Question: I am making an app in which i have to use edit text and when i use this text on samsung galaxy s and emulator , the text starts from center of edittext rather than starting from top.The screen shot and code is as follows'
'''
<EditText android:id="@+id/tester"
android:layout_height="113dip"
android:layout_width="420dip"
android:background="@drawable/textarea_reason"
android:paddingTop="-90dip"/>
'''
'
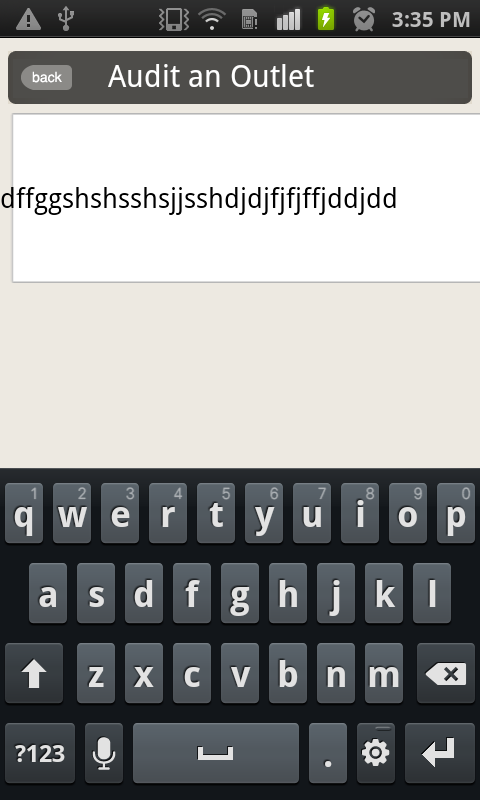
Answer: You need to change gravity parameter.
Java Code
'''
editText.setGravity(Gravity.TOP| Gravity.LEFT);
'''
XML
'''
<EditText
android:id="@+id/tester"
android:layout_height="113dip"
android:layout_width="420dip"
android:background="@drawable/textarea_reason"
android:gravity="top|left"/>
'''